Question: I would like to read below XML and print the output in following order. Can you pls help with Query?

10 Subject1 A1
10 Subject2 B1
10 Subject3 C1
20 Subject1 B2
20 Subject2 A1
20 Subject3 C2
Thanks in advance
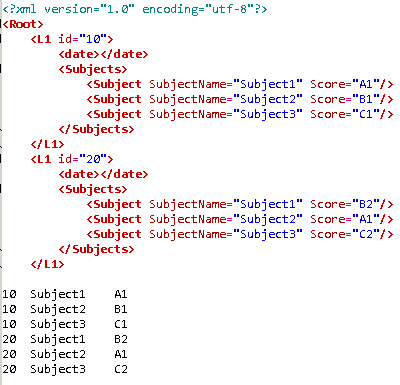
Answer: Here an example how you can query in the form you want:
'''
XDocument doc = XDocument.Load("test.xml");
var query = from l in doc.Descendants("L1")
let id = l.Attribute("id").Value
from subject in l.Descendants("Subject")
select new
{
Id = id,
SubjectName = (string)subject.Attribute("SubjectName"),
Score = (string)subject.Attribute("Score")
};
foreach (var result in query)
{
Console.WriteLine(result);
}
'''
'''
{ Id = 10, SubjectName = Subject1, Score = A1 }
{ Id = 10, SubjectName = Subject2, Score = B1 }
{ Id = 10, SubjectName = Subject3, Score = C1 }
{ Id = 20, SubjectName = Subject1, Score = B2 }
{ Id = 20, SubjectName = Subject2, Score = A1 }
{ Id = 20, SubjectName = Subject3, Score = C2 }
'''